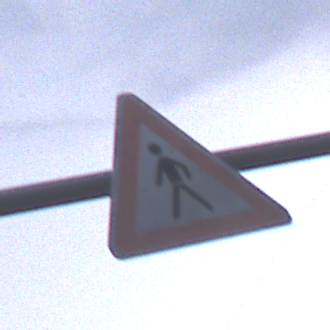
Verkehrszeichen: FussgaengerRechts
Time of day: SunriseSunset
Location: Outdoor (Urban)
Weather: PartlyCloudy
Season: NotSpecified
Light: Natural